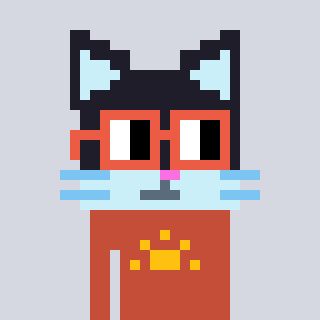
a pixel art character with square orange glasses, a cat-shaped head and a rust-colored body on a cool background